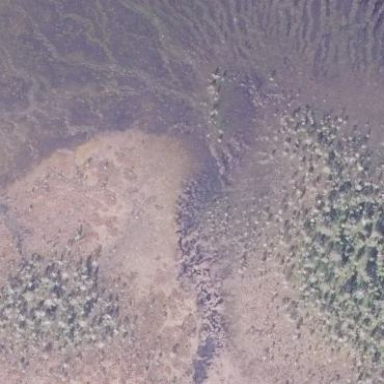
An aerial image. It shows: Marsh wetland.